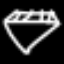
Label: diamond